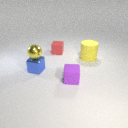
small blue metal cube below small yellow metal sphere